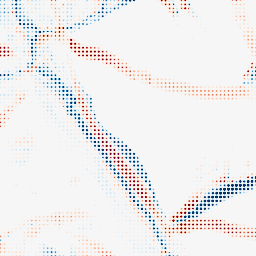
Category: morphological
Decomposition family: morphological_square
Decomposition parameters: operation: average
size: 20
Upsampling method: sinc_blackman
Upsampling parameters: scale: 8
kernel_size: 4
Upsampling scale: 8